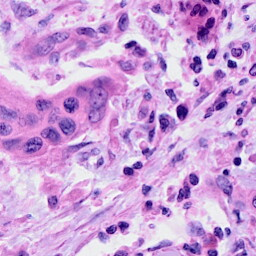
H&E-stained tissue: Cervix